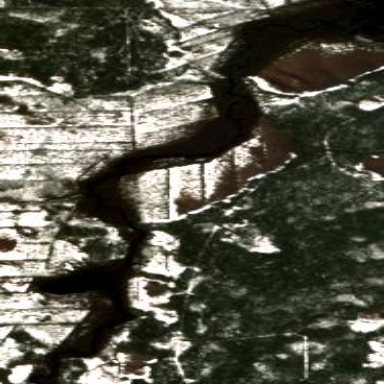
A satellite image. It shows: Bog wetland area.